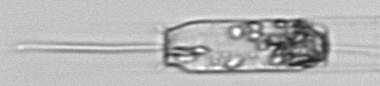
Label: Ditylum_brightwellii